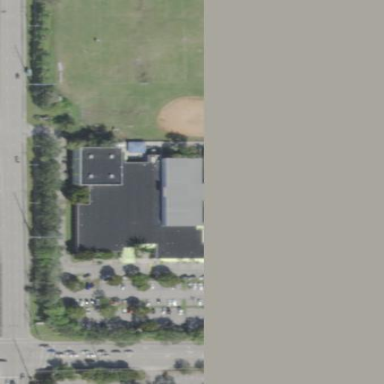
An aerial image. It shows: Building used as fitness center.